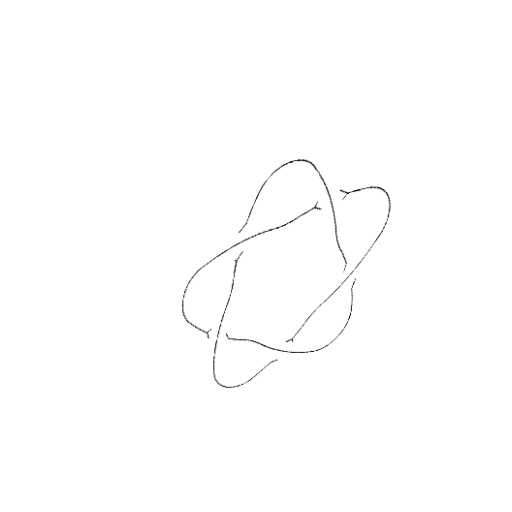
Crossing number: 5